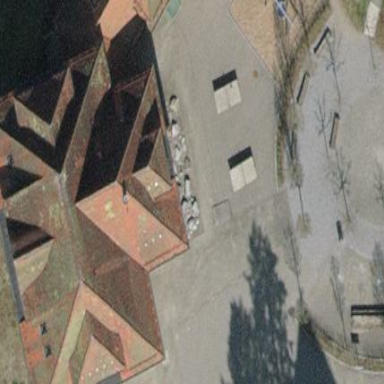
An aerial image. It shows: Primary school building.